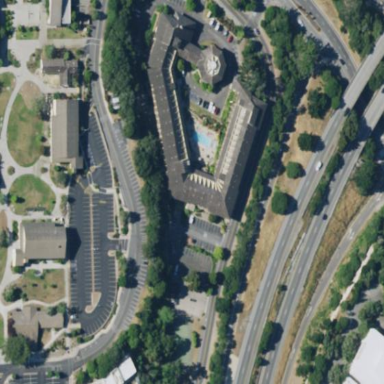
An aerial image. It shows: Hotel building.